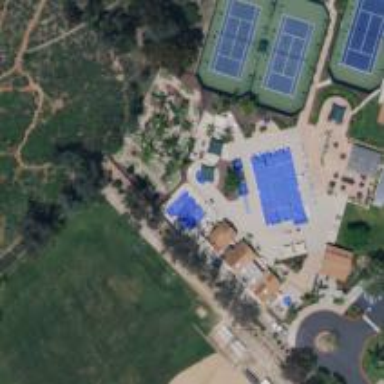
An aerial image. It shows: Outdoor swimming pool set in the ground.